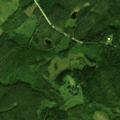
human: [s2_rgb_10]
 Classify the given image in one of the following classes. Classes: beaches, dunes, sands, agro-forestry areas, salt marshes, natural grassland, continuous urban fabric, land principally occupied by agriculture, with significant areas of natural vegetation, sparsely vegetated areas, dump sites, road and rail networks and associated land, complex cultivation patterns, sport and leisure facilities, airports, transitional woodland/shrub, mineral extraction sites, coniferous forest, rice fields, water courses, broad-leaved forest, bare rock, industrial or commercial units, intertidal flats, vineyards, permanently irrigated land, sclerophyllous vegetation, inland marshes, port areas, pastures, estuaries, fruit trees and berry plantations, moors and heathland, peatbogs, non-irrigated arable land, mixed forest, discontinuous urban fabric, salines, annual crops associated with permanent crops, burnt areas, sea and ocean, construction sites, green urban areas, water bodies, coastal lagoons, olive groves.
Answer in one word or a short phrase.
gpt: coniferous forest, mixed forest, transitional woodland/shrub